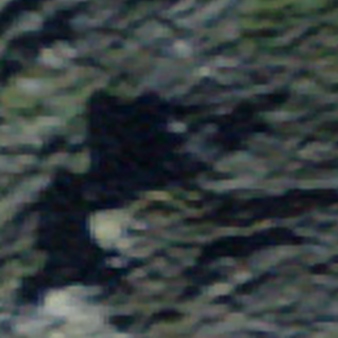
Label: other